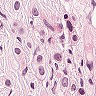
Metastatic tissue present: yes